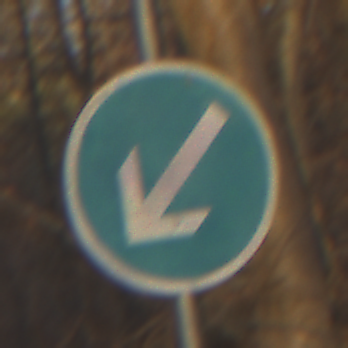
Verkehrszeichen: VorgeschriebeneVorbeifahrtLinks
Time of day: SunriseSunset
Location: Outdoor (Nature)
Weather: Clear
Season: Autumn
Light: Natural